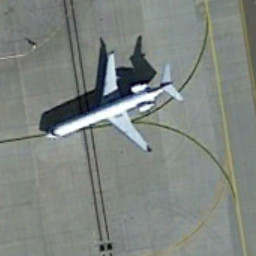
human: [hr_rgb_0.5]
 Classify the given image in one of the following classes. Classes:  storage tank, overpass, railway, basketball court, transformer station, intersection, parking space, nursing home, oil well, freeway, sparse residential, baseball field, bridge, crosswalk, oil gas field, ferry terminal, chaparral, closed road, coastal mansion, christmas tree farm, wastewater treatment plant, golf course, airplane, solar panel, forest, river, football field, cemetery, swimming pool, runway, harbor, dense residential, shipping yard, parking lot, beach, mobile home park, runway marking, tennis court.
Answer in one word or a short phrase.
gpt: airplane